Question: ### 1/. My DataBase SquetchUp , and Request:
I have those 2 table :
'''
Table_EC: Table_P:
+------+---------+------------------+ +---------+--------+--------+
| Name | IdValue | ManyOtherInfo... | | IdValue | Value1 | Value4 |
+-----------------------------------+ +---------------------------+
| STR | INT | ManyTYPE | | Int | Label | OrderBy|
+------+---------+------------------+ +---------+--------+--------+
'''
In order to diplay in a cross table I do this request:
'''
SELECT NAME , VALUE1
FROM Table_EC
RIGHT JOIN Table_P
ON Table_EC.VALUE1= Table_P.VALUE1
ORDER BY PAR_VALEUR4
'''
### 2/. Telerik MarkUp
My 'RadPivotGrid' declaration:
'''
<telerik:RadPivotGrid ID="RadPivotGrid1" runat="server" OnNeedDataSource="RPG_RECAP_NeedDataSource" >
<TotalsSettings RowGrandTotalsPosition="None" RowsSubTotalsPosition="None" />
<Fields>
<telerik:PivotGridAggregateField GrandTotalAggregateFormatString="" CalculationExpression=""
UniqueName="Statut" DataField="Value1" Aggregate="Count" >
<TotalFormat Level="0" Axis="Columns" TotalFunction="NoCalculation" SortOrder="Ascending"></TotalFormat>
</telerik:PivotGridAggregateField>
<telerik:PivotGridRowField UniqueName="RowCLI" DataField="Name" />
<telerik:PivotGridColumnField UniqueName="ColumnStatut" DataField="Value1" />
</Fields>
</telerik:RadPivotGrid>
'''
### 3/. Current Result:

The expected result are the same but with out the (Blank) Row
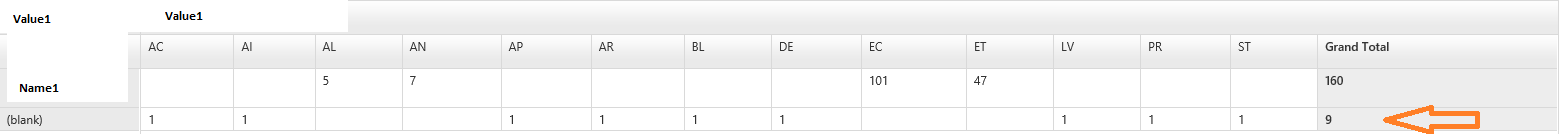
Answer: For now my answer is :
What i have done to "fix the issue":
( By fix I mean make the information more relevant for the Customer)
Count on a null value in the AggregateField Here ValueID.
Not on Value1 will make blank row display 0 .
Dont forget to set 'IgnoreNullValues="true"' and 'ShowGroupsWhenNoData="false"'.